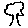
Label: tree